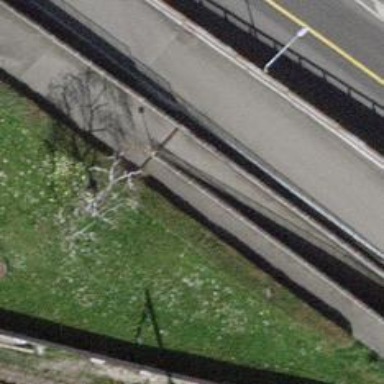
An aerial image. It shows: Asphalt sidewalk along the footway.